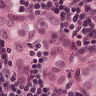
Metastatic tissue present: yes